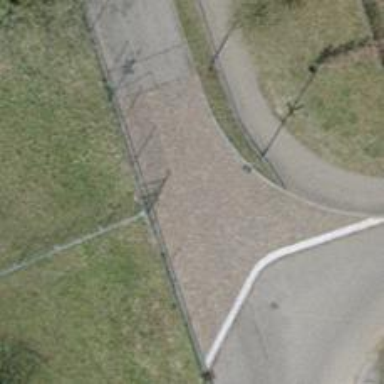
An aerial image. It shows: Traffic calming table.